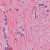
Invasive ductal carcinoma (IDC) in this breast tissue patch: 1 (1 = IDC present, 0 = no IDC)